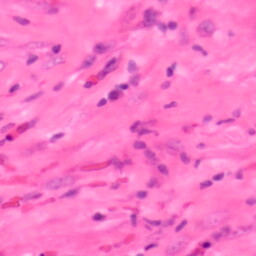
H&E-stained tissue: Colon